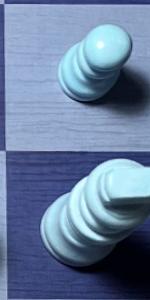
Label: King_White